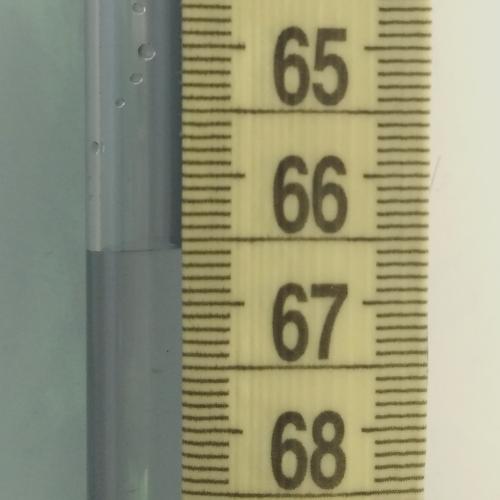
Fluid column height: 66.6 cm